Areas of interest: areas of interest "Water Sports Center"
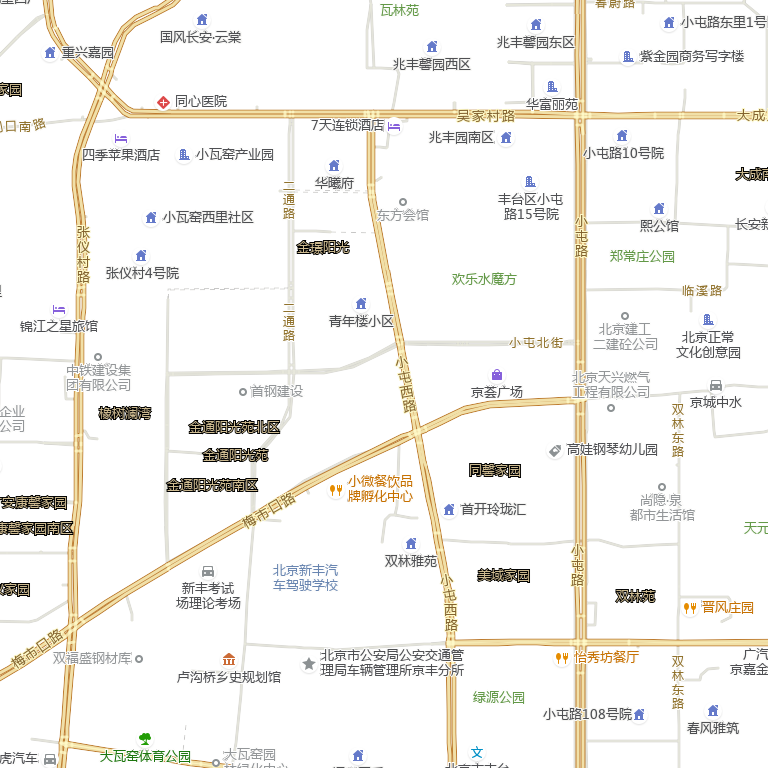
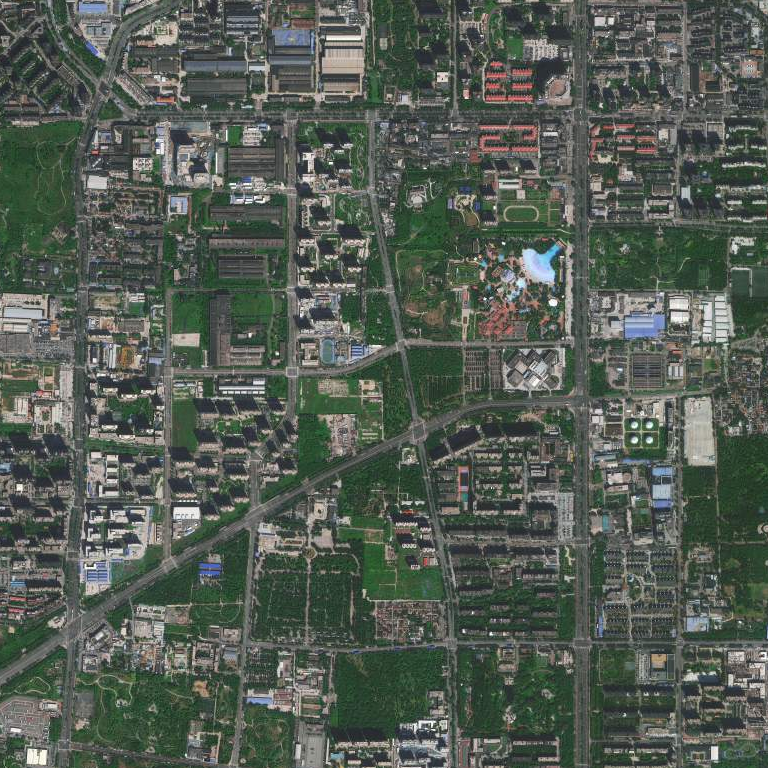